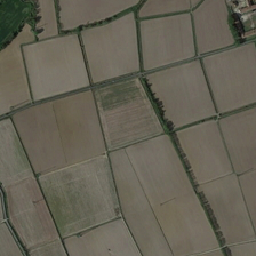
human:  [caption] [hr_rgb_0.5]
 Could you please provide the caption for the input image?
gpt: There is a house near farm B.

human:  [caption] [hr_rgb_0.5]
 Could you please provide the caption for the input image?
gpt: Many green trees are planted around the farm.

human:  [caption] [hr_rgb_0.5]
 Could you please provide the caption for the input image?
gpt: A lot of green trees are planted around the farm.

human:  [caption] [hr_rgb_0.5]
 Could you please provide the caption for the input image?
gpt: There is a house near the farm B.

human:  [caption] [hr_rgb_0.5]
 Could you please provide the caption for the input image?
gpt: There's a house near Farm B.